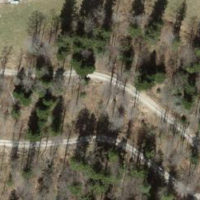
EUNIS habitat code: 44
Species observed at this site:
Fagus sylvatica